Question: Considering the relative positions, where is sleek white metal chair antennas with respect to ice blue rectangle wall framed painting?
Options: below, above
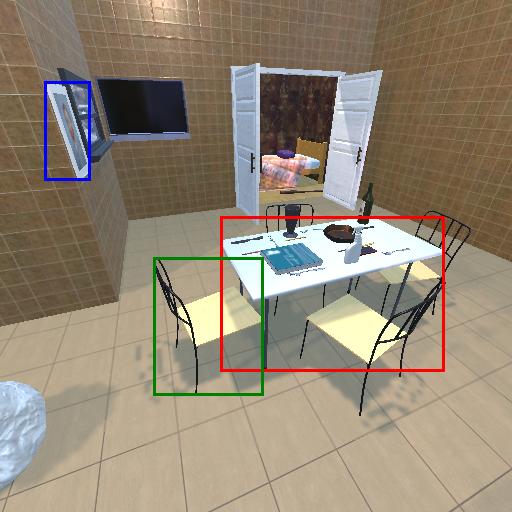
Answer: below